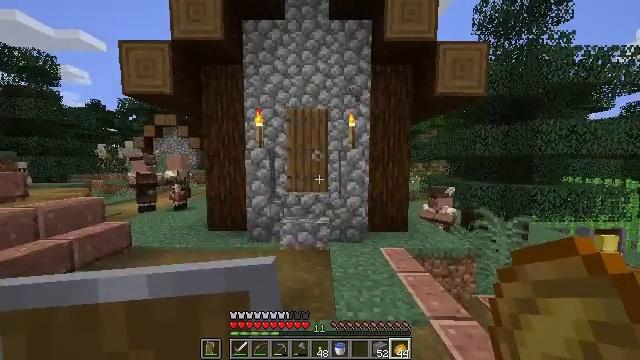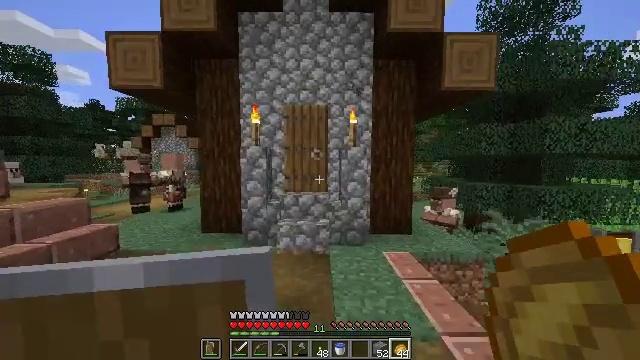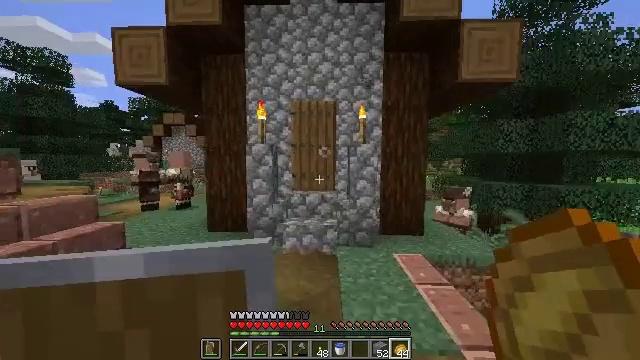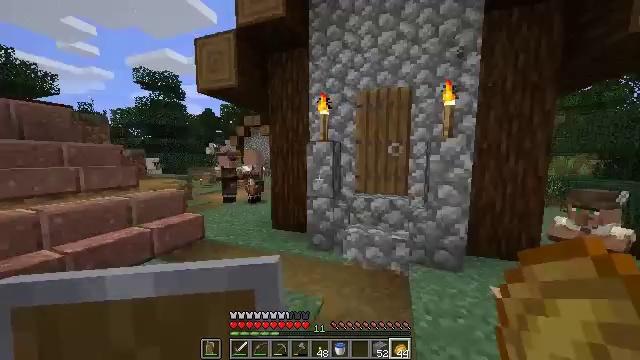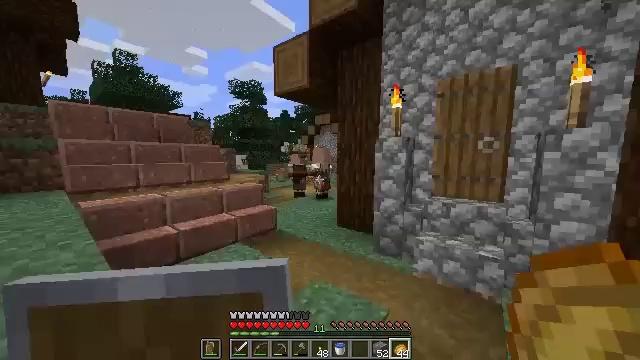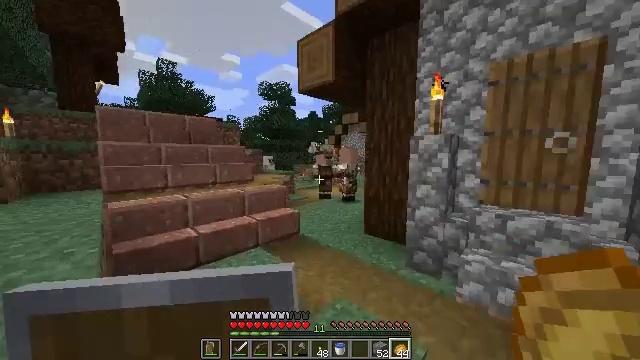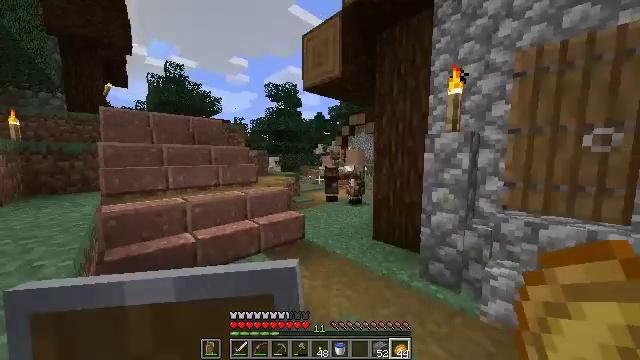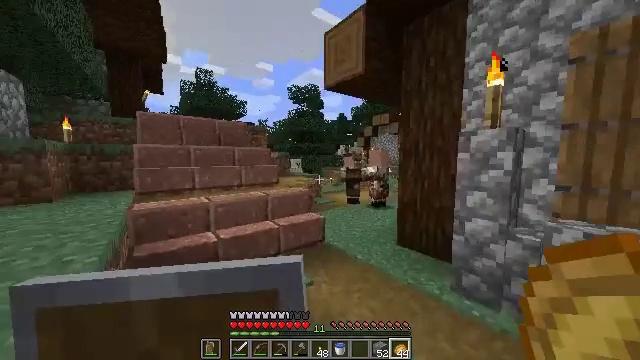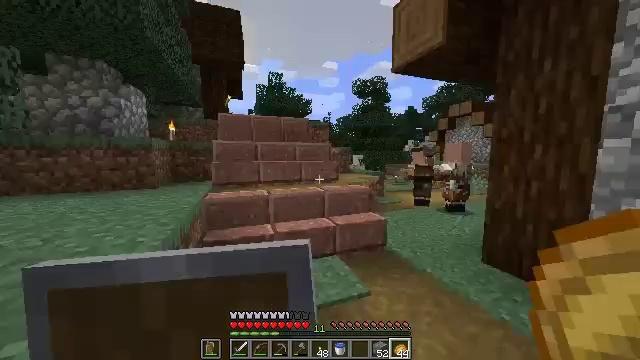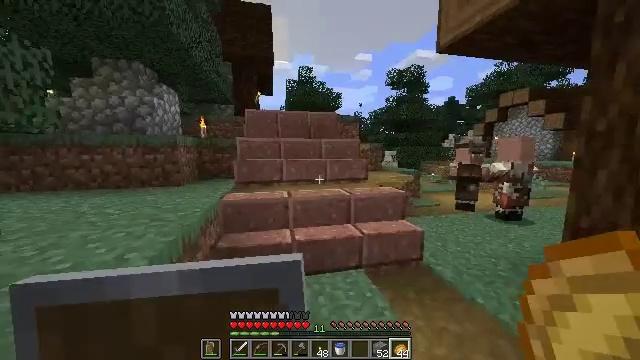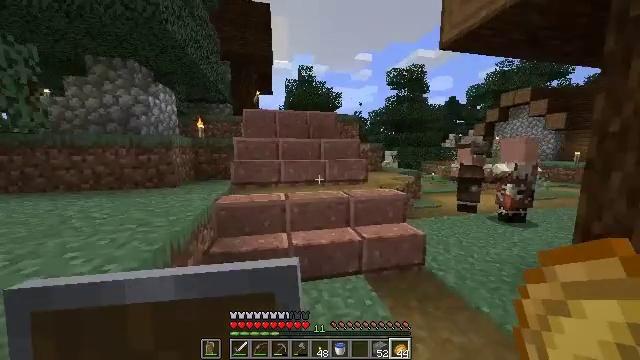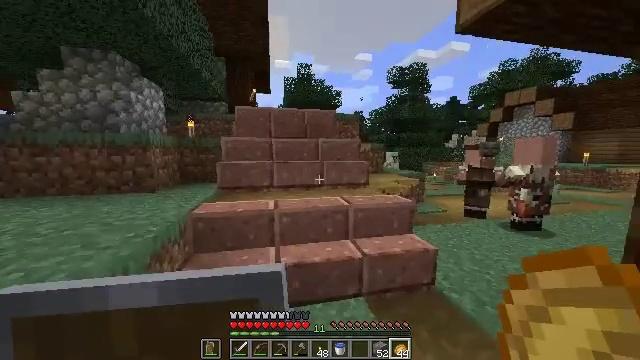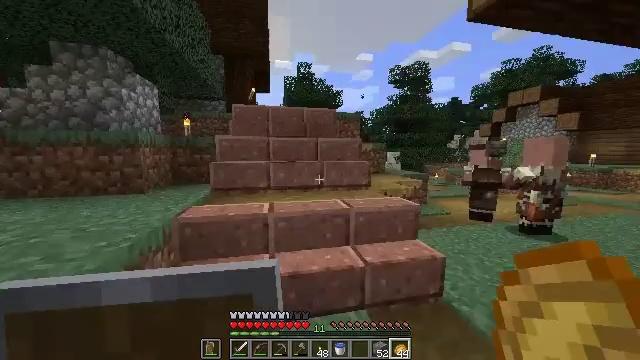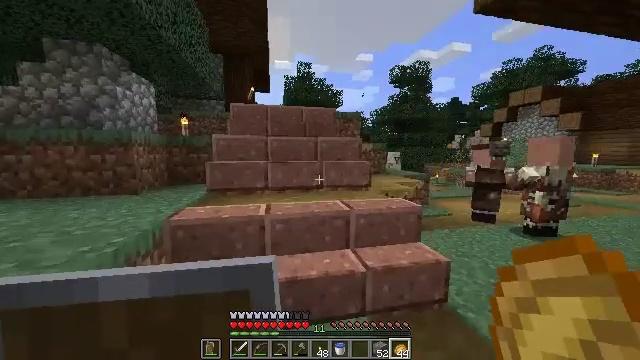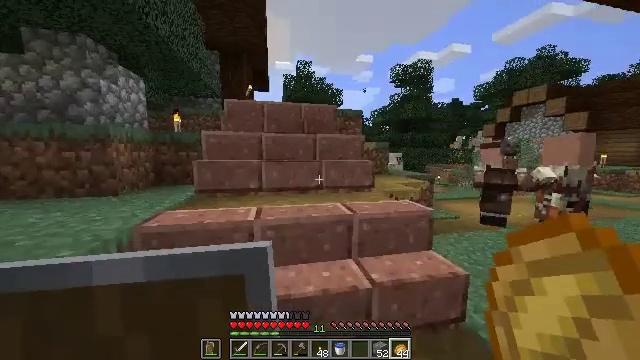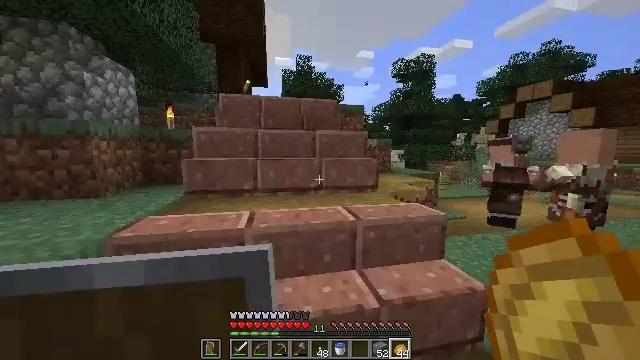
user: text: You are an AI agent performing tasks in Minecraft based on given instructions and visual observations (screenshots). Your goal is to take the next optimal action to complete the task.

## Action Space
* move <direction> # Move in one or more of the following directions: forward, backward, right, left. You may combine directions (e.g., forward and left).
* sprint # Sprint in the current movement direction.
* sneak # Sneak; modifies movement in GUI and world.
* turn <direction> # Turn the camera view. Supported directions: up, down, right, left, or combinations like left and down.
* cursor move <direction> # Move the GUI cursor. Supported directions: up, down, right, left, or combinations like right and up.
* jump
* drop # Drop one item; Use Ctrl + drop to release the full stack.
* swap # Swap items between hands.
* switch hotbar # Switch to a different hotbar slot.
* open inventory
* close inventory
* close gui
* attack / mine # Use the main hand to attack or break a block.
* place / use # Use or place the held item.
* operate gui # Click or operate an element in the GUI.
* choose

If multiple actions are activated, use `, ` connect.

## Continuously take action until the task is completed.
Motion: motion action
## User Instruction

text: Break the chest to retrieve items inside.
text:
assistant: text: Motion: move forward
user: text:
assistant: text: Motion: move forward, turn left
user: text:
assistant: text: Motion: move forward, turn left
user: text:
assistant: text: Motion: move forward, turn left
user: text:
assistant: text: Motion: move forward, turn left
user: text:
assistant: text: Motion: move forward, turn left
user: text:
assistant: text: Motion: move forward, turn left
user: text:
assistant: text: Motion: move forward, sprint, turn left
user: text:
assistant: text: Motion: move forward, sprint, turn left
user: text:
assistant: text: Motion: move forward
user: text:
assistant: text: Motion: move forward
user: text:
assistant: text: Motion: move forward
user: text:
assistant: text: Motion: move forward
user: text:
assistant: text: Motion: move forward
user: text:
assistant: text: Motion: move forward
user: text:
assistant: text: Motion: move forward
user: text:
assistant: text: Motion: move forward
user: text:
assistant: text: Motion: move forward, turn left
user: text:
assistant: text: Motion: move forward, turn left
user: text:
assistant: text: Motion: move forward
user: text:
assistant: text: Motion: move forward
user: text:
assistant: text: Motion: move forward
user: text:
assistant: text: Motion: move forward
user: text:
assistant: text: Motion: move forward
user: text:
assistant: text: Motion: move forward
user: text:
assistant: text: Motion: move forward
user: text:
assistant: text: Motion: move forward
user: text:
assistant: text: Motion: move forward
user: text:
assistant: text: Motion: move forward
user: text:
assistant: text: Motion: move forward